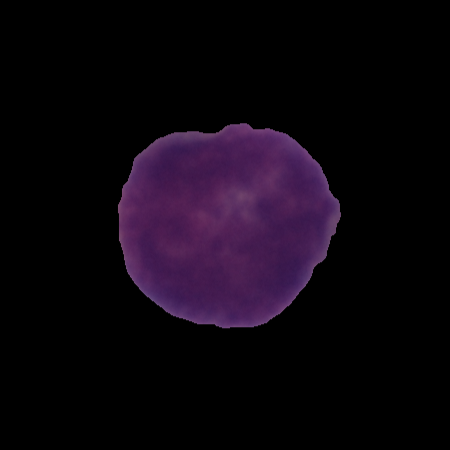
Label: cancer